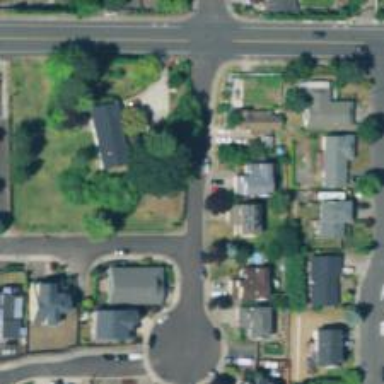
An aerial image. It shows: Residential road with sidewalk on the left side.